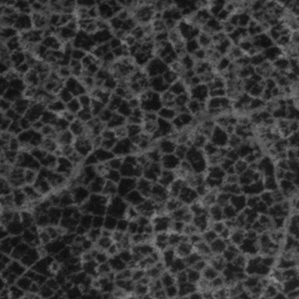
Label: frost